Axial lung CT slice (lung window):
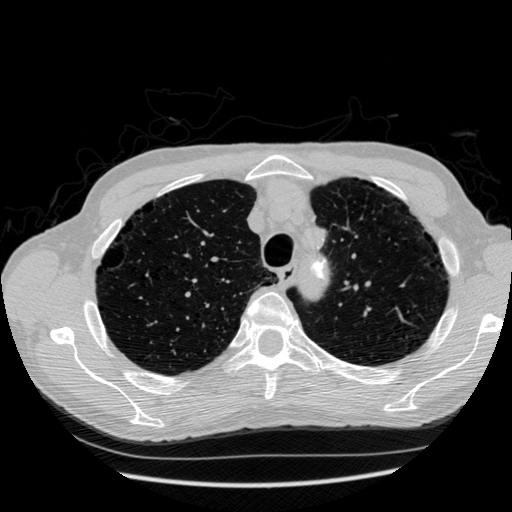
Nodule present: no